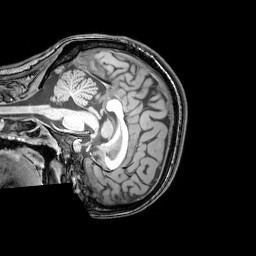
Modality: T1w
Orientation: sagittal
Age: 20
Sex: female
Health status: healthy
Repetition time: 0.081 s
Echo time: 0.037 s